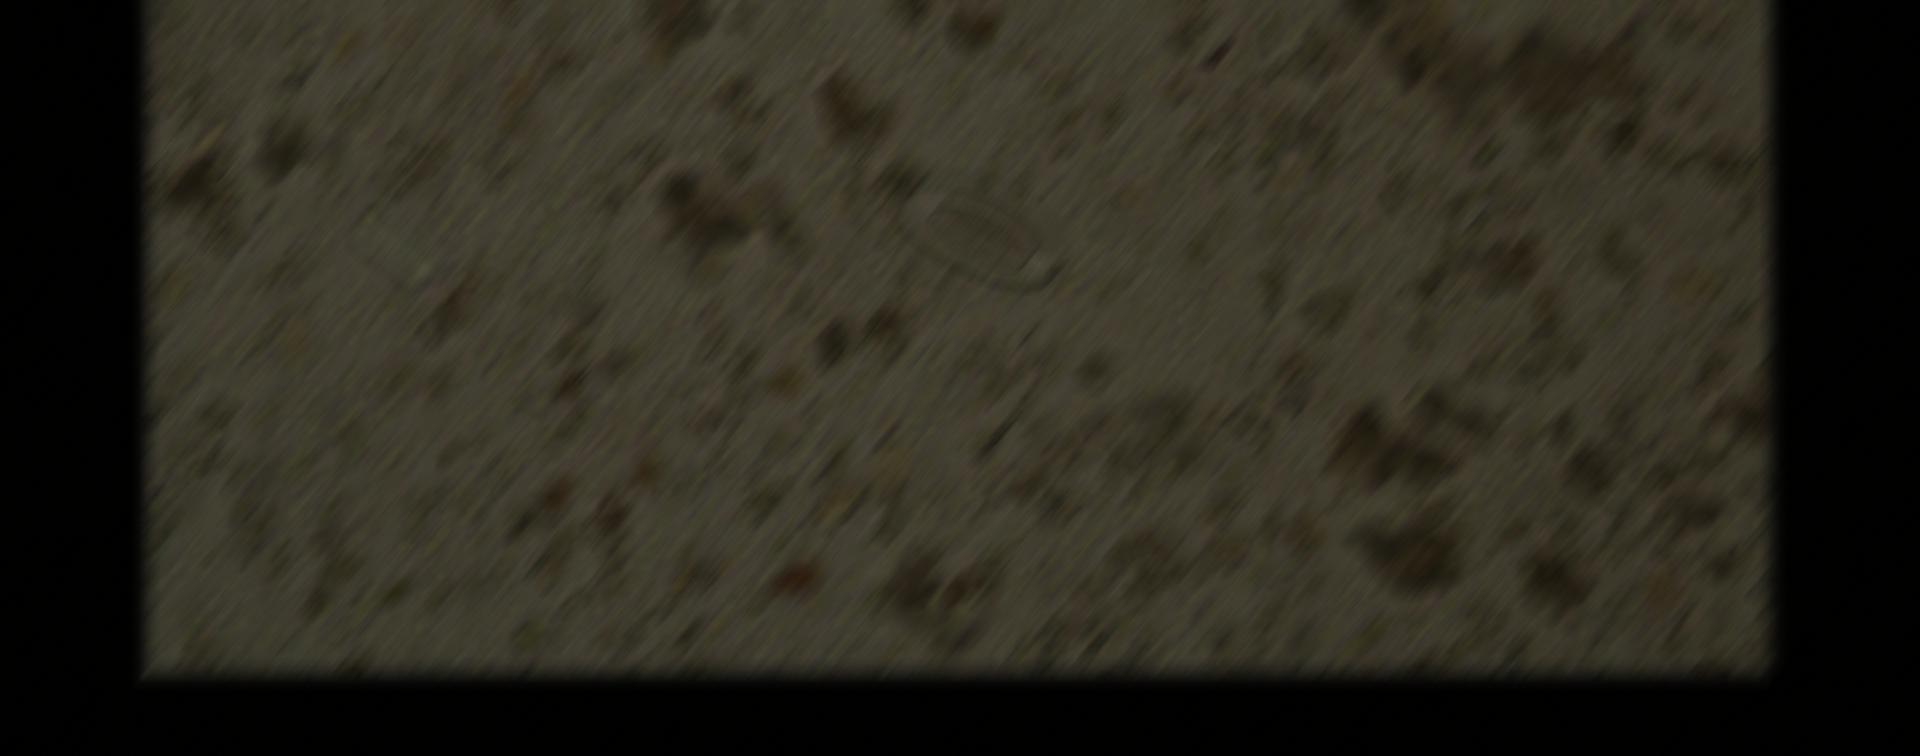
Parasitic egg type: Enterobius vermicularis